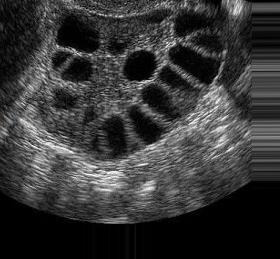
Label: infected